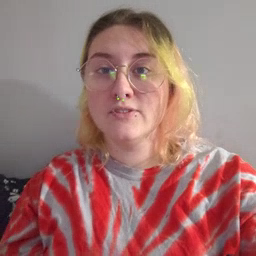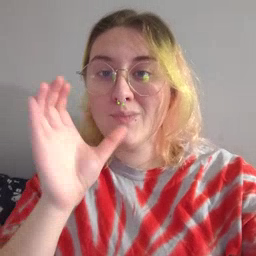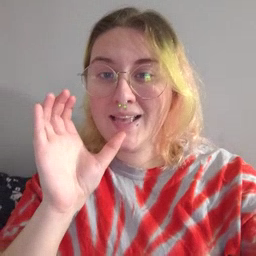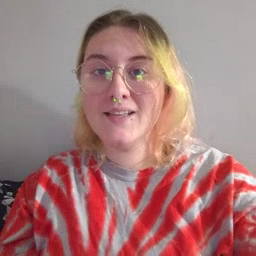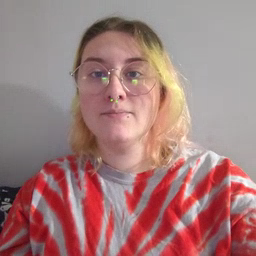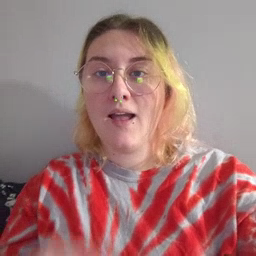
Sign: drink